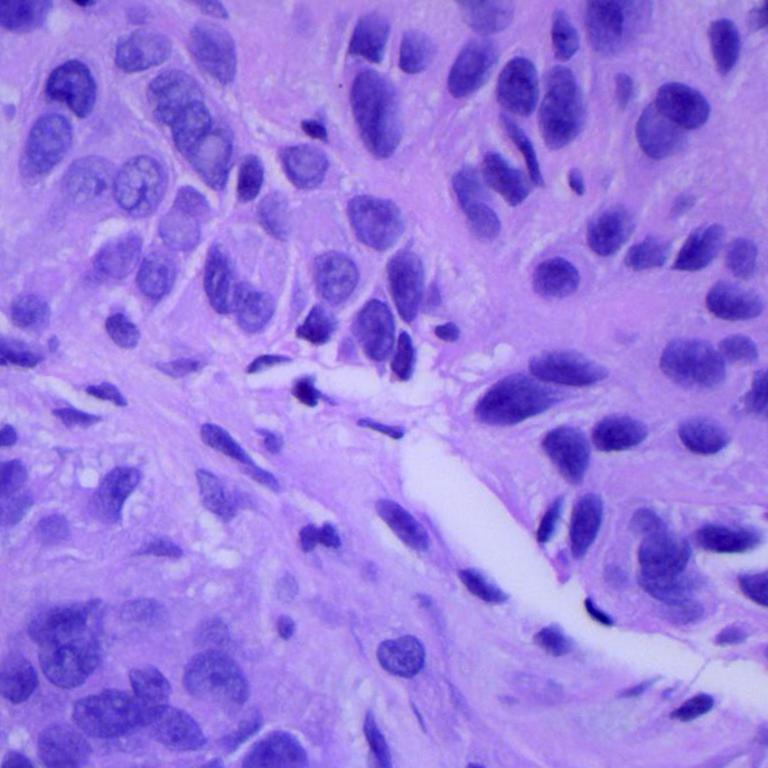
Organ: lung
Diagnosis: squamous carcinomas